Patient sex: M
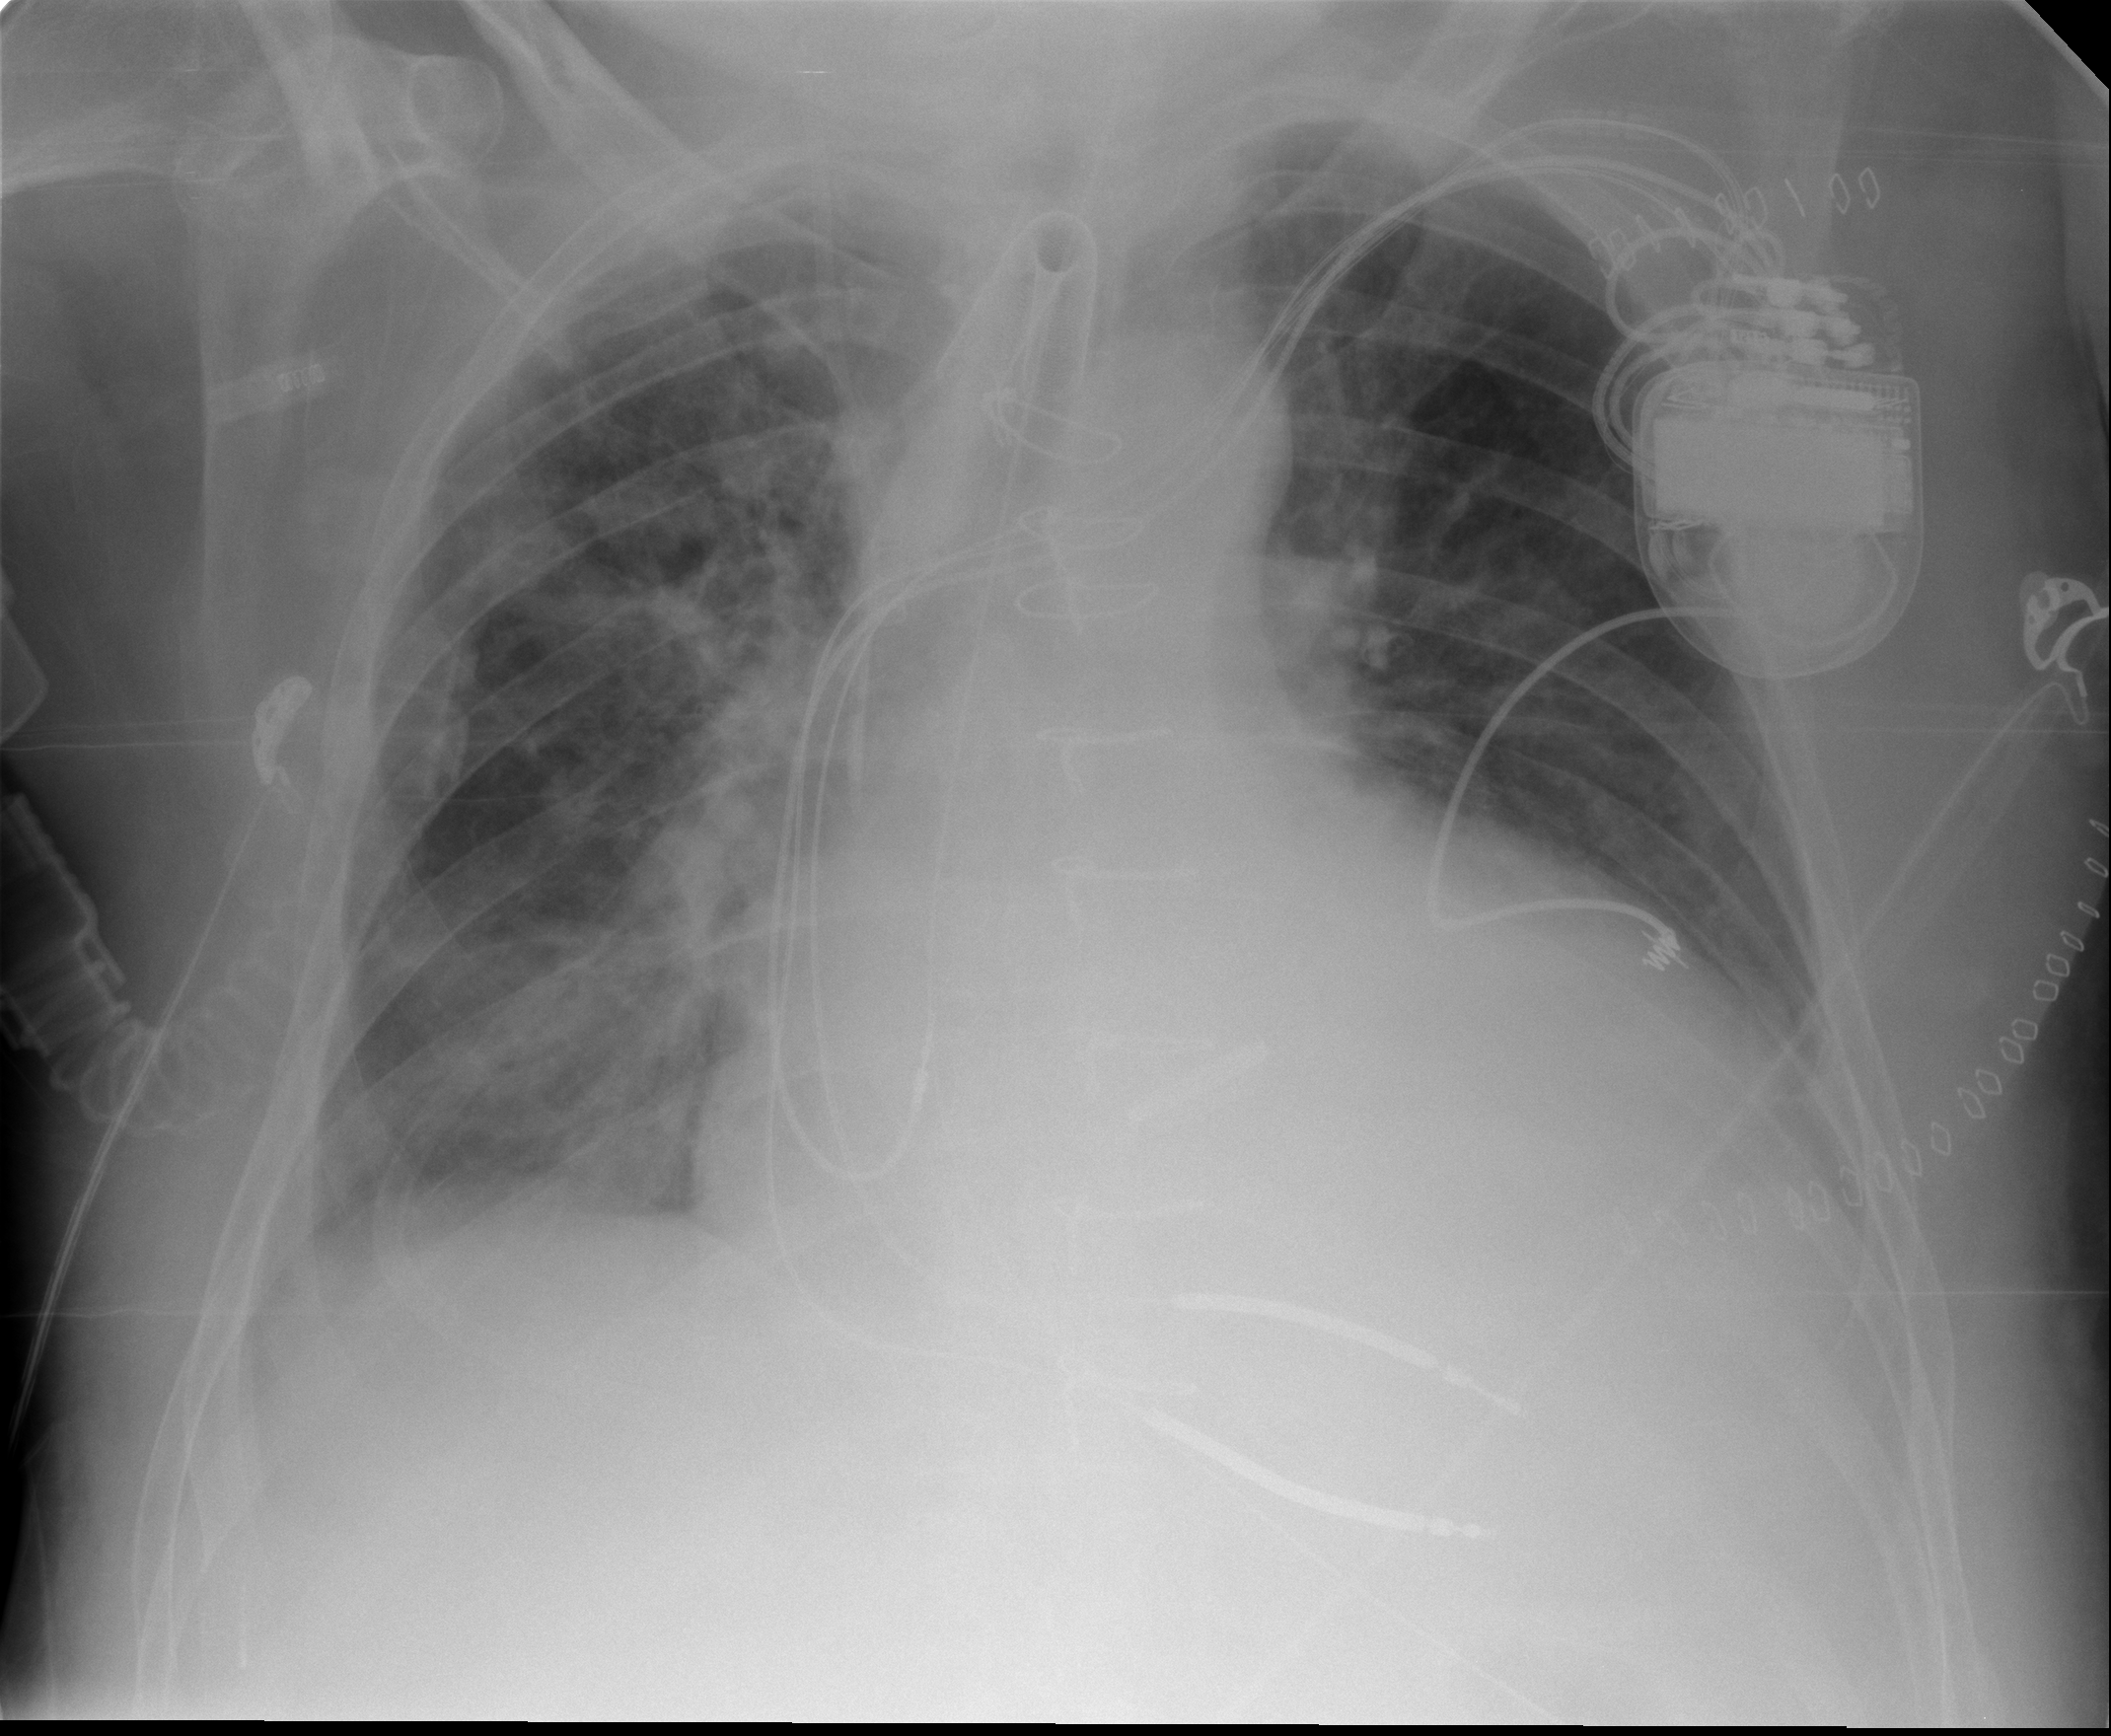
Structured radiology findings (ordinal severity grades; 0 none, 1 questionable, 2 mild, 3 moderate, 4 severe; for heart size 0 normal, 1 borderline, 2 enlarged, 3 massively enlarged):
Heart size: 3
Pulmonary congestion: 2
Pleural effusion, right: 1
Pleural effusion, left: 2
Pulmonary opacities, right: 2
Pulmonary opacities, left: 0
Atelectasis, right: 2
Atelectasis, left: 2